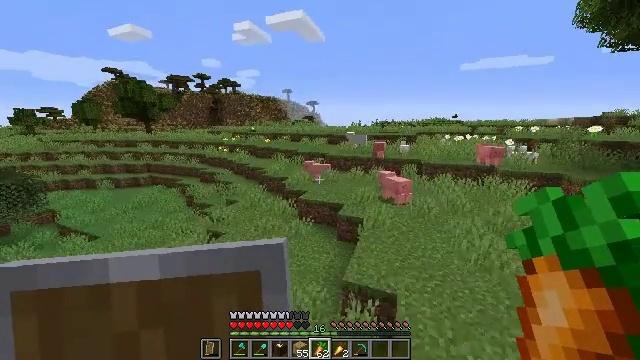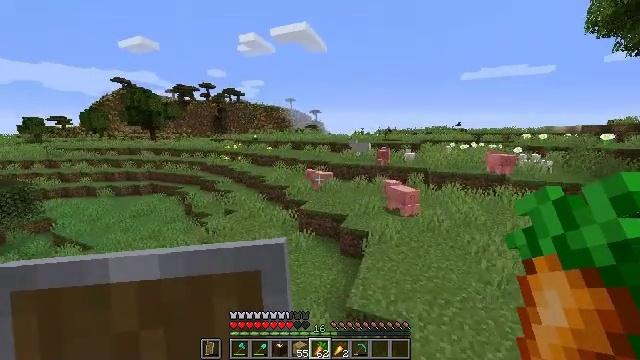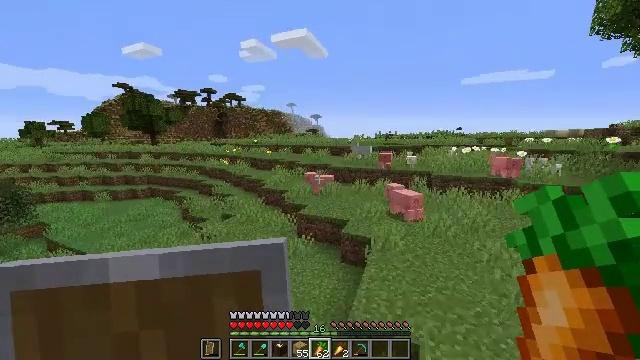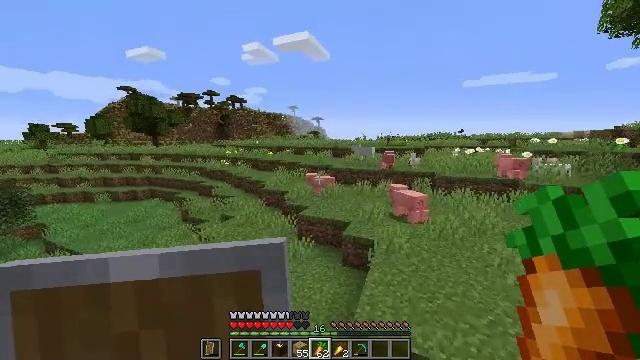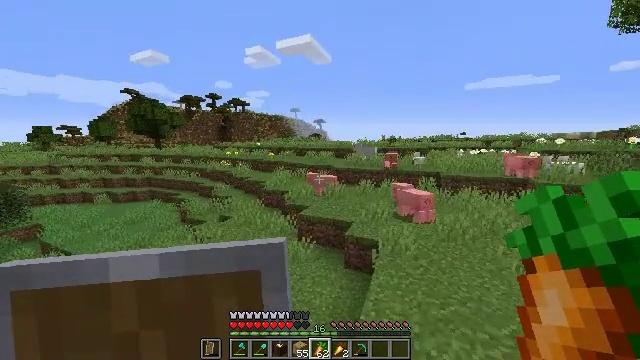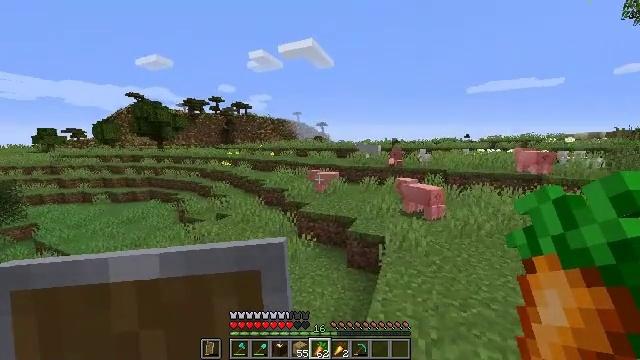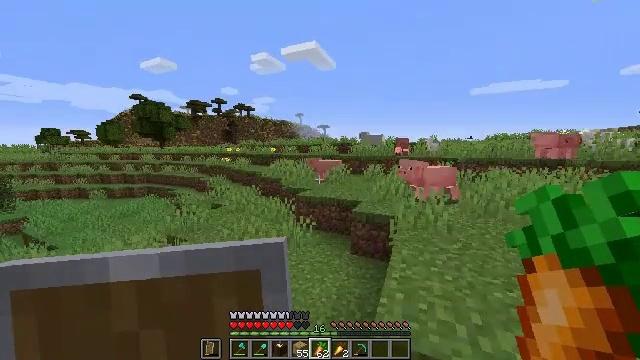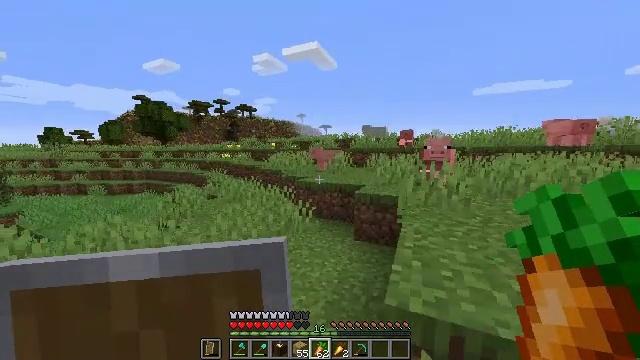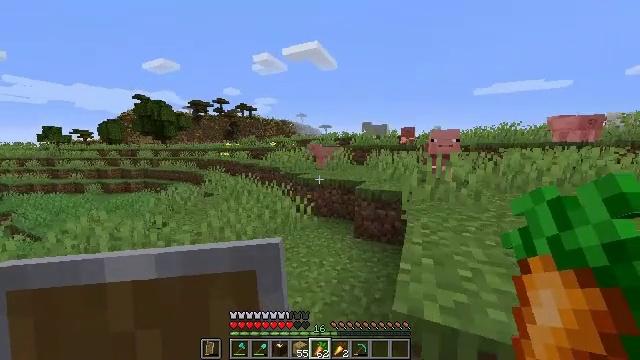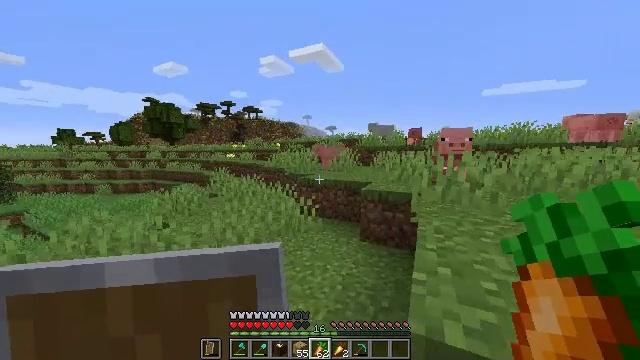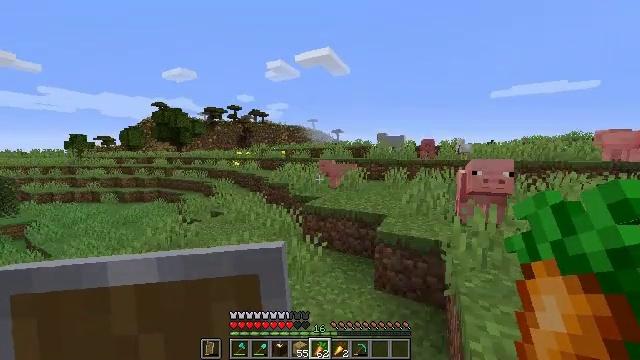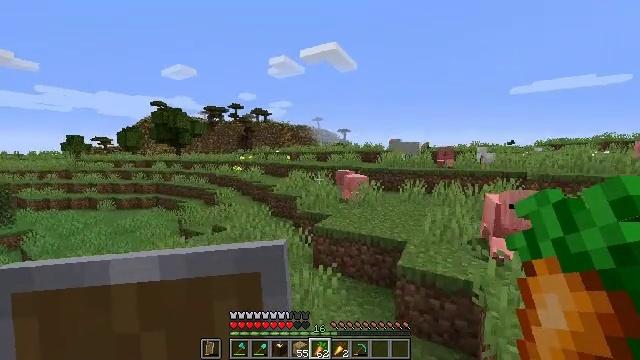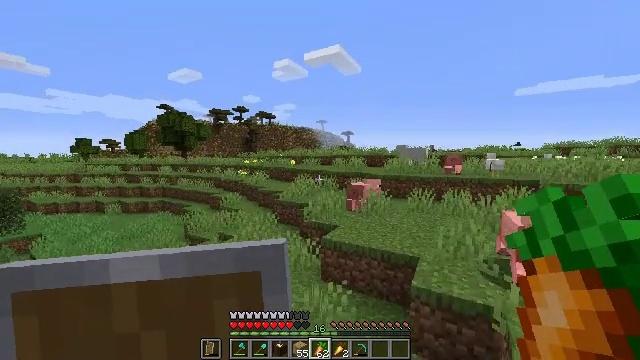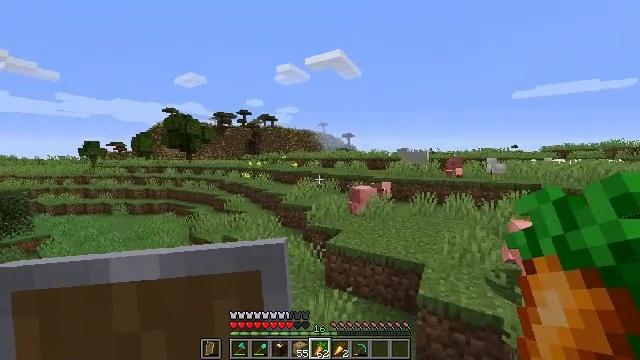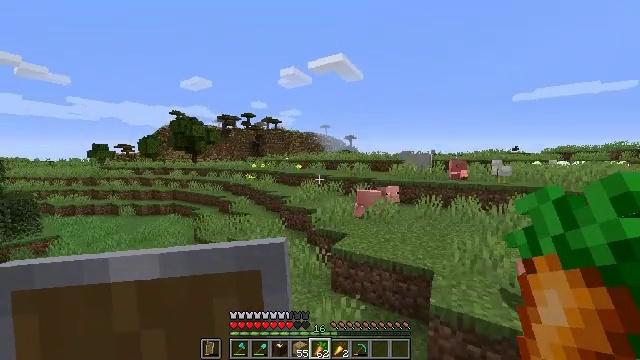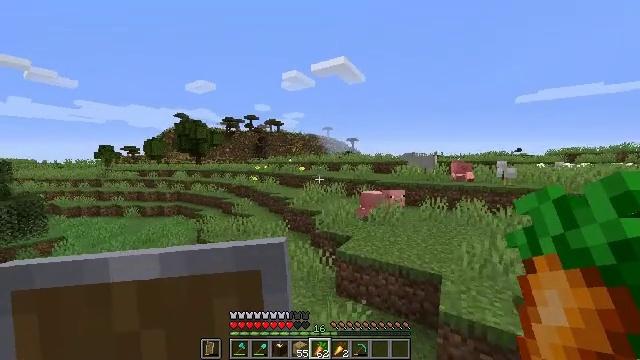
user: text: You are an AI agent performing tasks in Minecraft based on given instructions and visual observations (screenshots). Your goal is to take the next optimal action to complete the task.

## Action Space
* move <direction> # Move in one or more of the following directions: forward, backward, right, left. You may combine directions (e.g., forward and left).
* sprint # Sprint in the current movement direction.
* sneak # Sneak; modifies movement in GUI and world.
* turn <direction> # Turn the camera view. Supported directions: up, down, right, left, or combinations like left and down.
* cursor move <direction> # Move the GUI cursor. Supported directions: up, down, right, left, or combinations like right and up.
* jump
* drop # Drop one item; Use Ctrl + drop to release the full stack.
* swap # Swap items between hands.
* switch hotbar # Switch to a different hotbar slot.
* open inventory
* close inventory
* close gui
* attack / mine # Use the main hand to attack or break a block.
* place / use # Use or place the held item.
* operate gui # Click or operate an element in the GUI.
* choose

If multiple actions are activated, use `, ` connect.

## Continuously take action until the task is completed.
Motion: motion action
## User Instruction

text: Mine the grass in the plains.
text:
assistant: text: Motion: move forward, sprint, turn up, jump
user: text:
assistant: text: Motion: move forward, sprint, turn up, jump
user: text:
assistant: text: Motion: move forward, sprint, jump
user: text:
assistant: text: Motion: move forward, sprint, jump
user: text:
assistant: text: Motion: move forward, sprint, jump
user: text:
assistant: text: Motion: move forward, sprint, jump
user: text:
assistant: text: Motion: move forward, sprint, jump
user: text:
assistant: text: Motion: move forward, sprint, jump
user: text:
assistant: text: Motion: move forward, sprint, turn left, jump
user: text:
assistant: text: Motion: move forward, sprint, turn left, jump
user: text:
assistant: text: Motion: move forward, sprint, turn left, jump
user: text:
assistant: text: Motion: move forward, sprint, jump
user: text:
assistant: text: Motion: move forward, sprint, jump
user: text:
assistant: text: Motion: move forward, sprint, jump
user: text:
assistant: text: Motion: move forward, sprint, jump
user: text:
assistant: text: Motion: move forward, sprint, jump
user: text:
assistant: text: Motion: move forward, sprint, jump
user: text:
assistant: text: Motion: move forward, sprint, jump
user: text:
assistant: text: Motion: move forward, sprint, jump
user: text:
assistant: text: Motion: move forward, sprint, jump
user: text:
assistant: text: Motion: move forward, sprint, jump
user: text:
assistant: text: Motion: move forward, sprint, jump
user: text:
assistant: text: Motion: move forward, sprint, jump
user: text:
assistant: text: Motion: move forward, sprint, jump
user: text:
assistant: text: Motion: move forward, sprint, jump
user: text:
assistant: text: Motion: move forward, sprint, jump
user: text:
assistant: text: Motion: move forward, sprint, jump
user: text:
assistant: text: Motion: move forward, sprint, jump
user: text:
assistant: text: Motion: move forward, sprint, turn right, jump
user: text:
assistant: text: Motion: move forward, sprint, turn right, jump